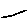
Label: line